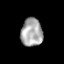
Tissue: prostate
Cell type: B cells
Senescence score: 0.6841
Nuclear area (px): 607
Mean DAPI intensity: 166.318